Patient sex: M
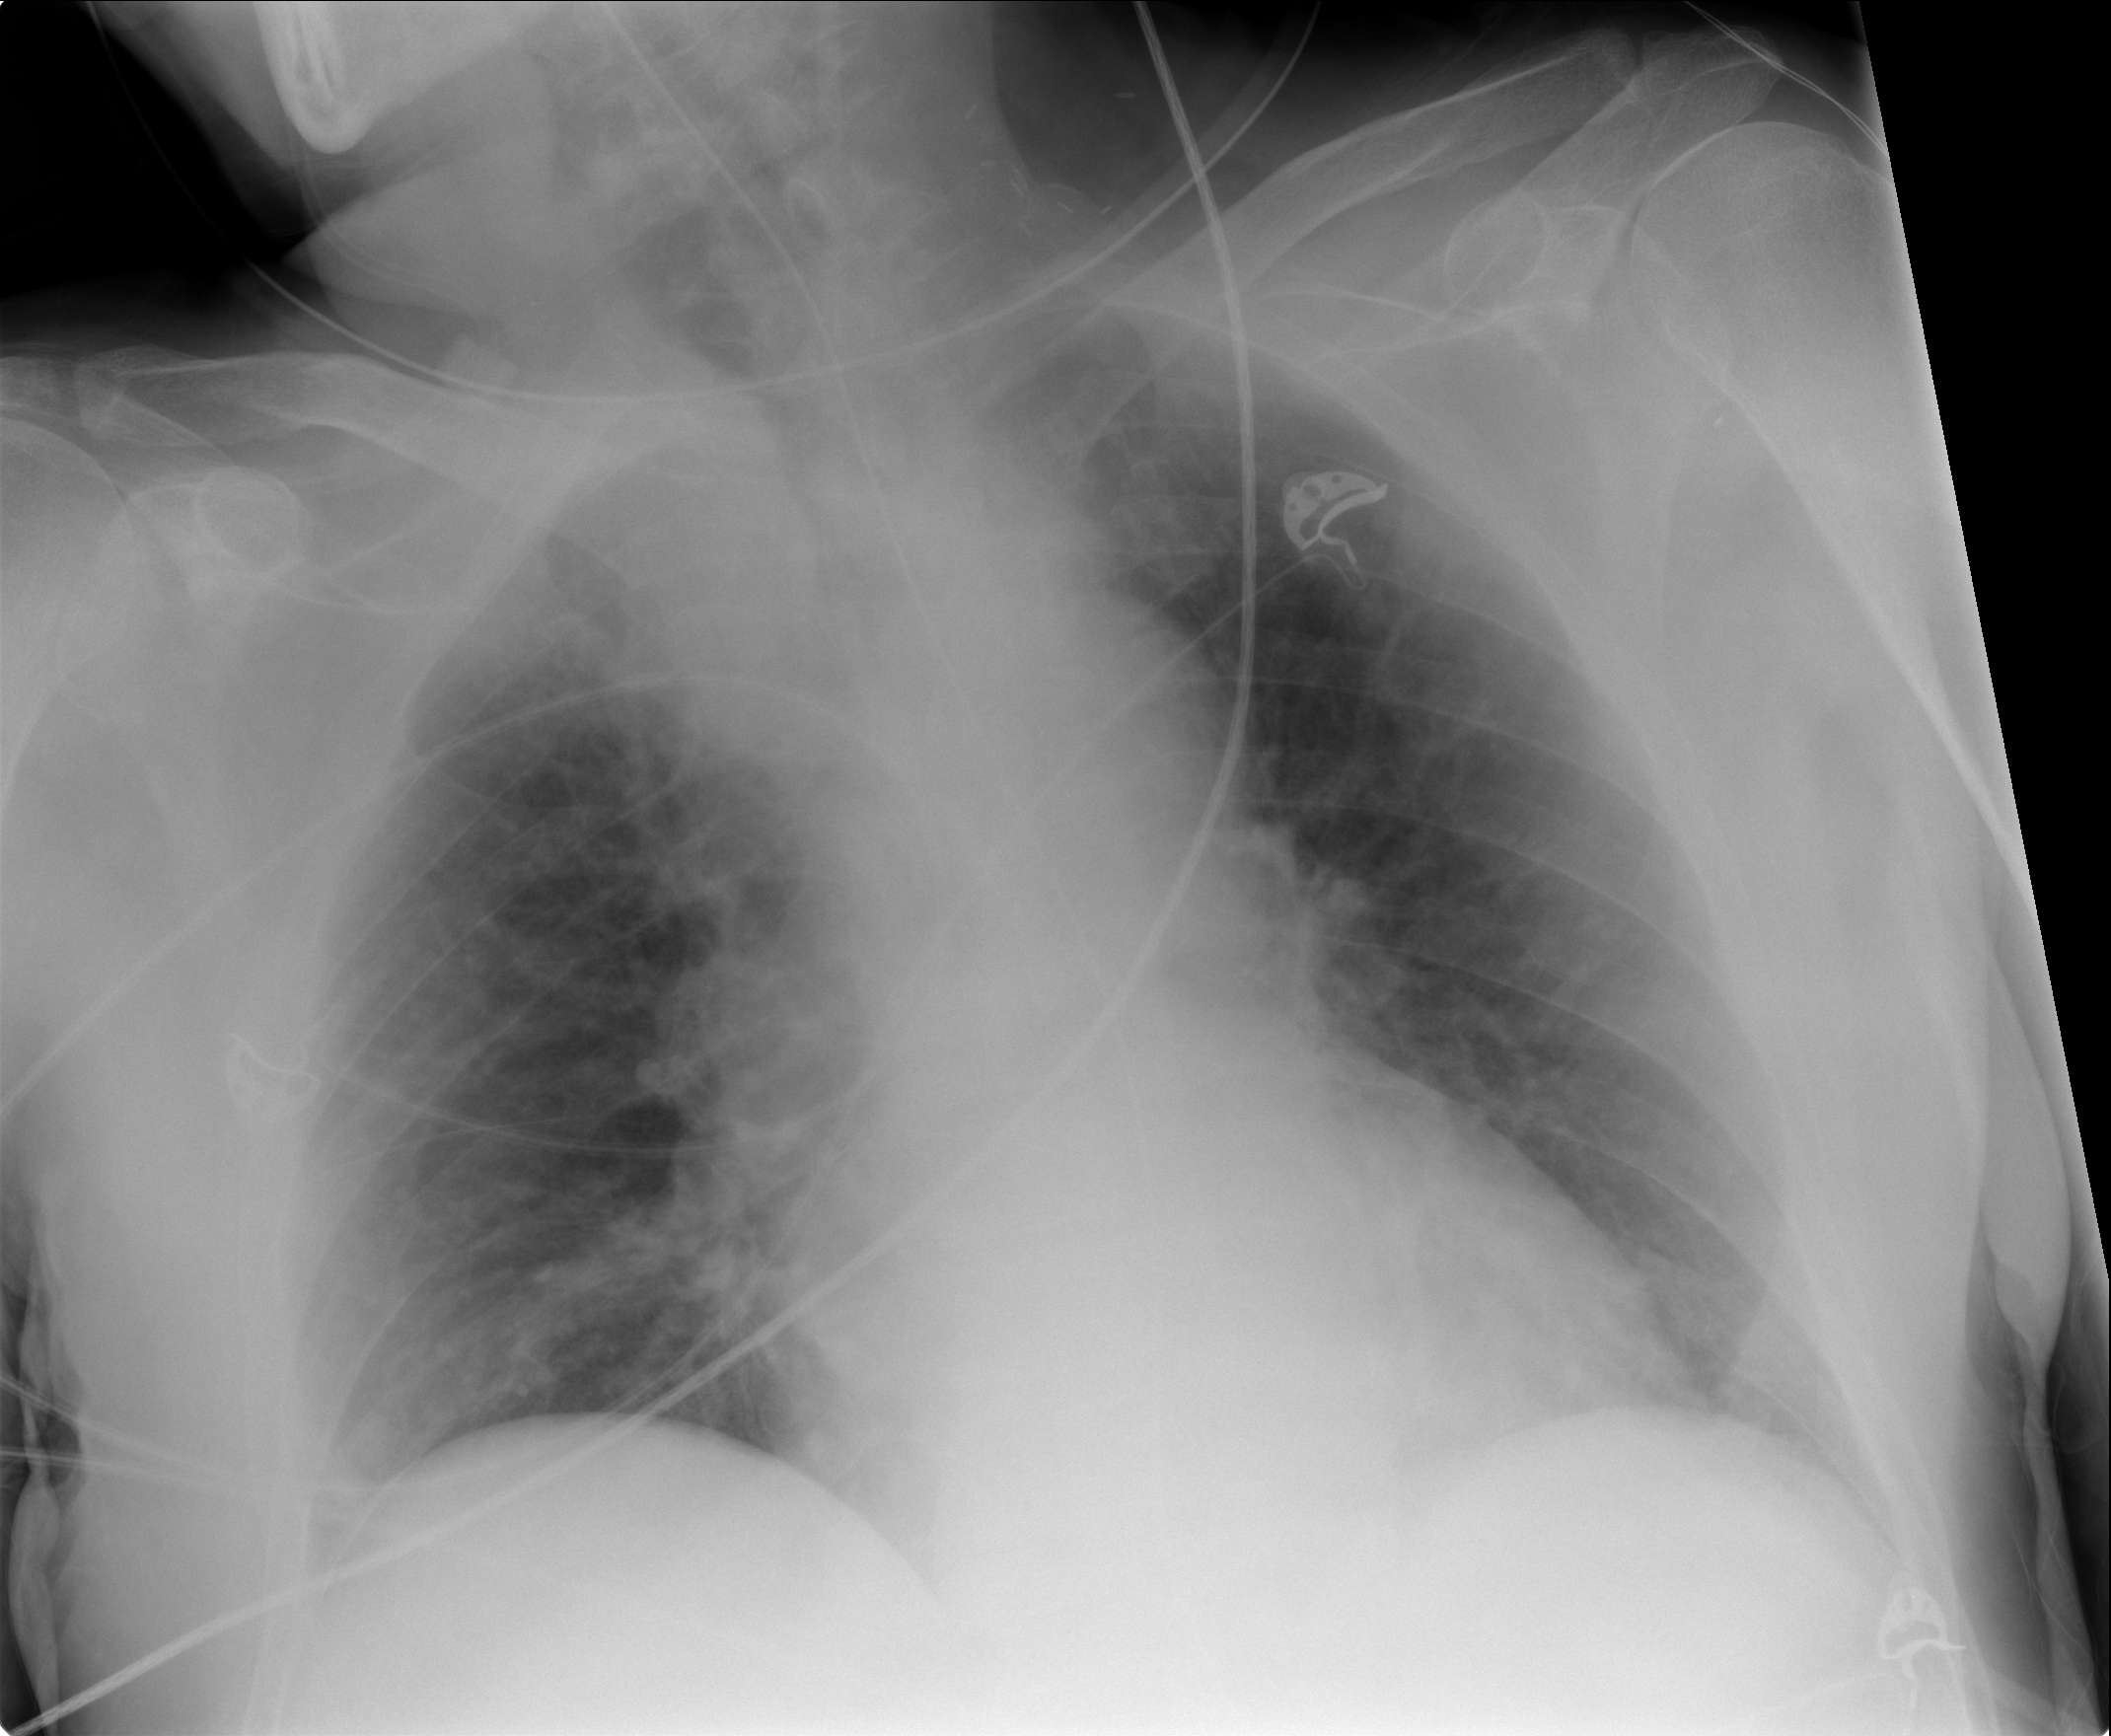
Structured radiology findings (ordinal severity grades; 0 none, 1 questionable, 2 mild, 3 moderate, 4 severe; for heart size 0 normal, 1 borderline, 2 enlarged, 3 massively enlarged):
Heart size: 2
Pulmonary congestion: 1
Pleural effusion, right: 0
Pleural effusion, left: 0
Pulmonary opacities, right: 2
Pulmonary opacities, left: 1
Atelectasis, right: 2
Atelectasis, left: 2